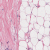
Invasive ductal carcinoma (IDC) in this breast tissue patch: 0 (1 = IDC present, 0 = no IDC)